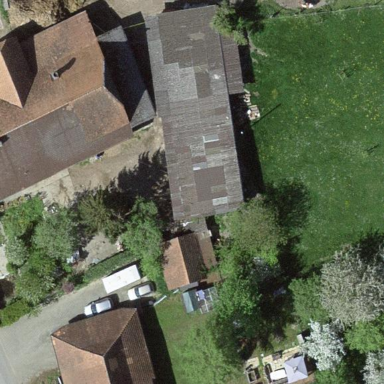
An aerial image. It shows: Farmyard area.